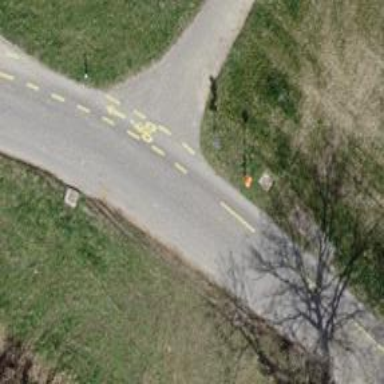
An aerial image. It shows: Aerial orange marker.